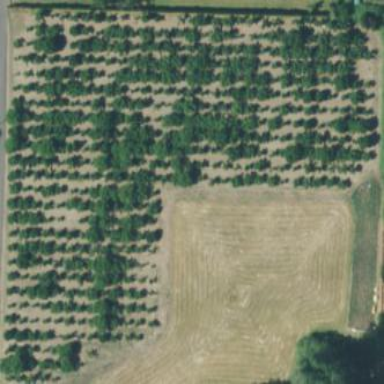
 characterized by broadleaved deciduous trees."